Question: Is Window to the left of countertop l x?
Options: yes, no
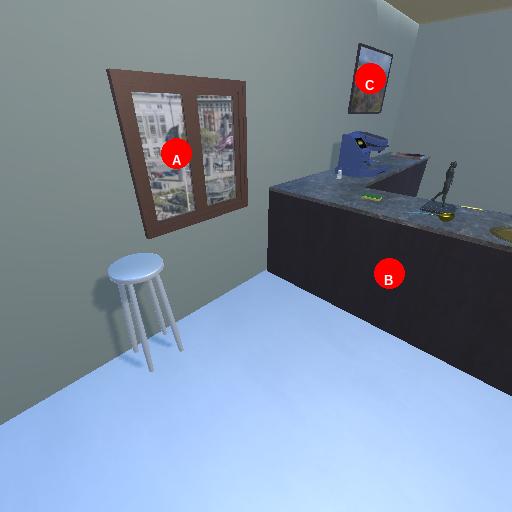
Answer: yes